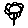
Label: flower